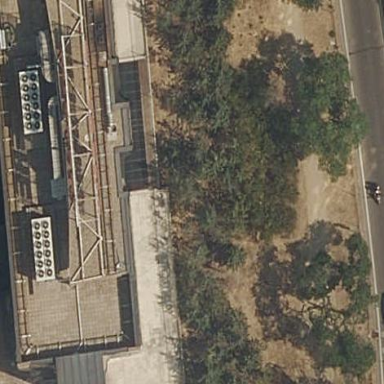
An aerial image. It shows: Black office building.